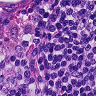
Metastatic tissue present: no